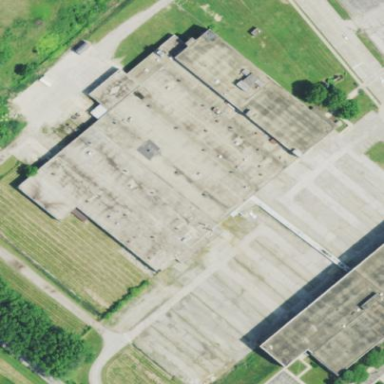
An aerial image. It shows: Historic factory.